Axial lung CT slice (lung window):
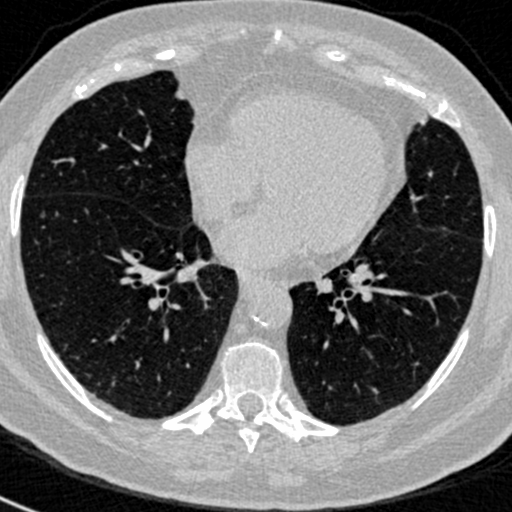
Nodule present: no